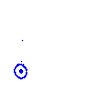
Particle: proton